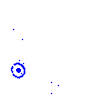
Particle: pion